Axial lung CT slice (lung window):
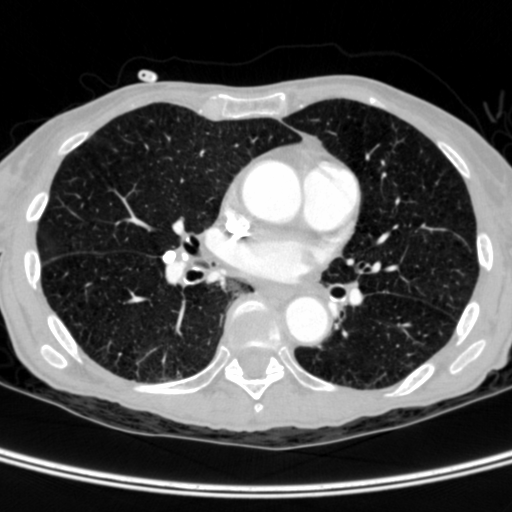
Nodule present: no